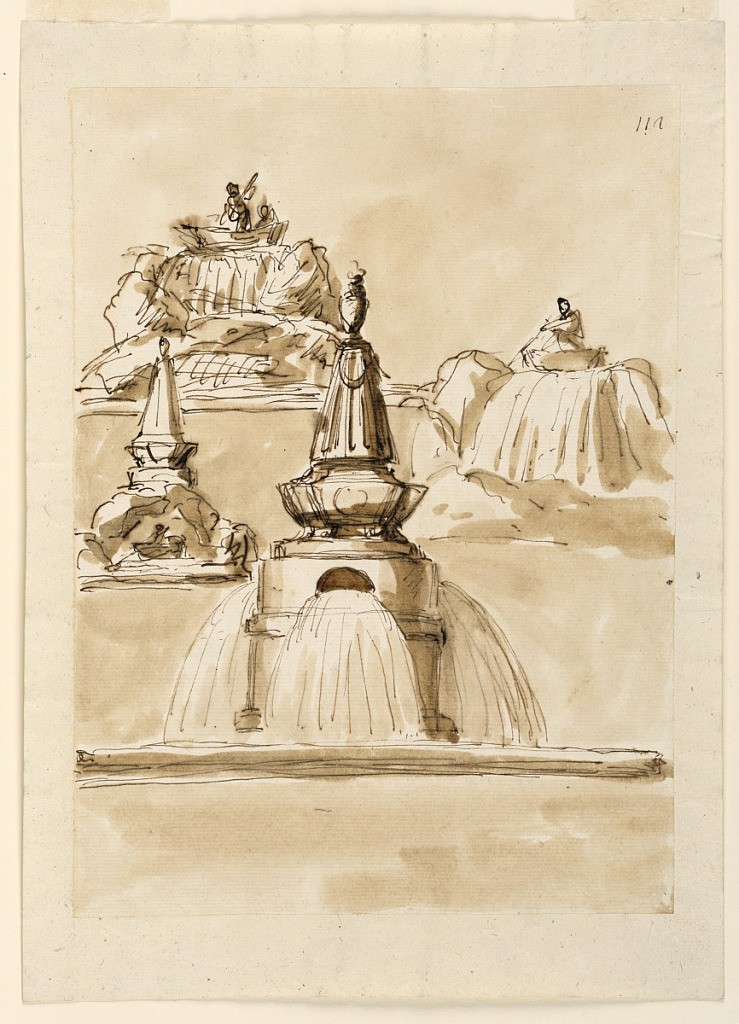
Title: Fountains
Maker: Giuseppe Barberi, Italian, 1746–1809
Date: ca. 1785
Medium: Pen and brown ink, brush and brown wash on off-white laid paper, lined
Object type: Drawing
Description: Two views of a boat with figures at the top of a cascade. Below, a man pushes his boat under a rock bridge upon which is a obelisk. In the foreground, water pours from holes in the upper section of an ovoid pedestal into a basin.